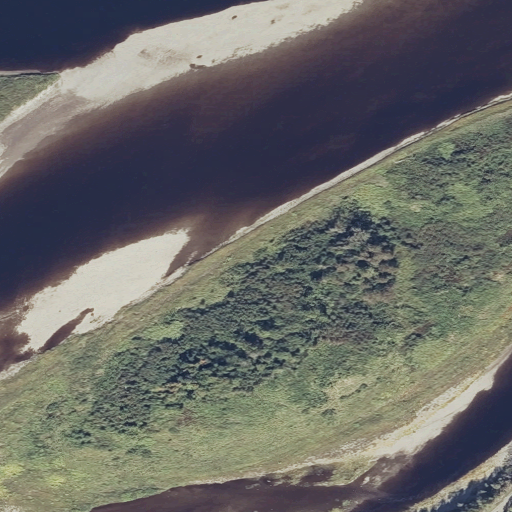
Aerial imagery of island in Maine named Wheelock Island containing open water, pasture, herbaceous wetlands, barren land, deciduous forest, woody wetlands, unknown, and mixed forest